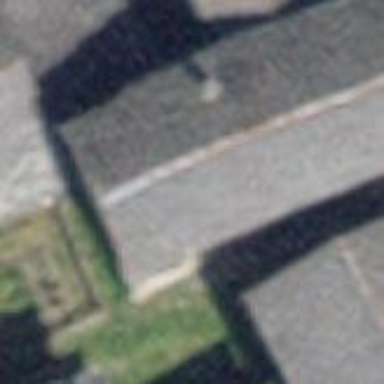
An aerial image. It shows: Simple and straightforward house.